You are looking at the unprocessed time series of a bearing vibration snapshot. Classify the bearing condition as one of: normal, inner_race, outer_race, ball.
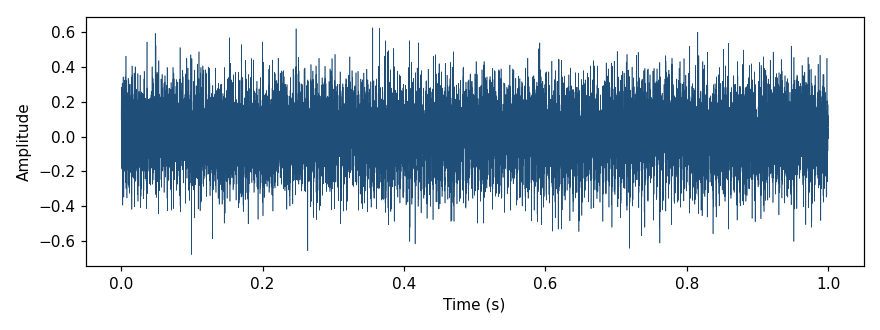
Answer: outer_race